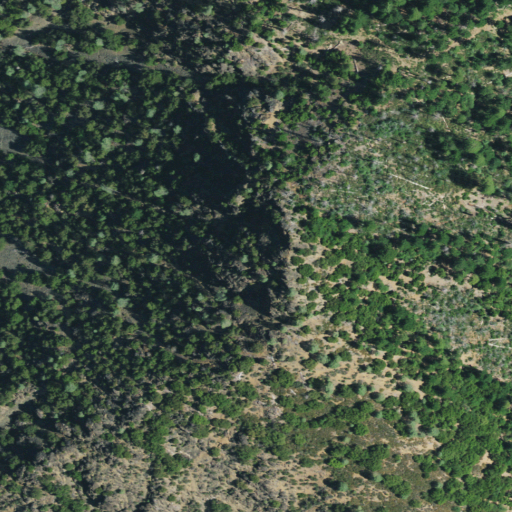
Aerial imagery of mountain in California named Sugarloaf Peak containing shrub and evergreen forest